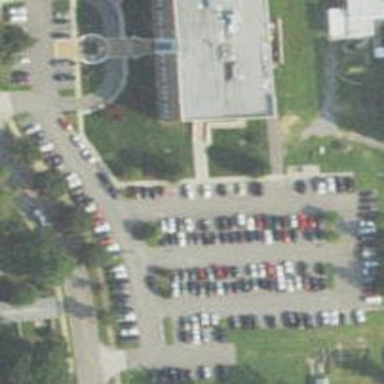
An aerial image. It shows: Parking area with surface.